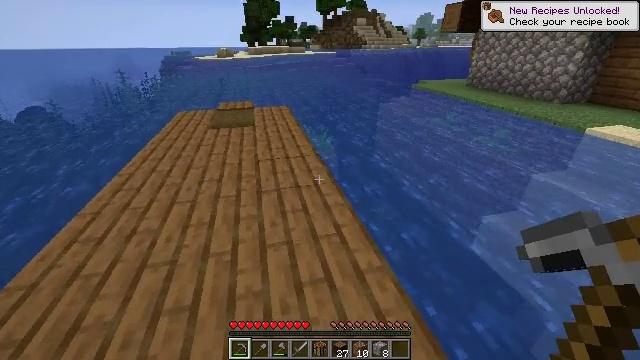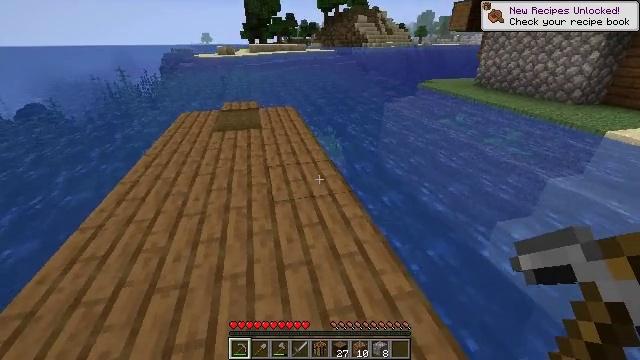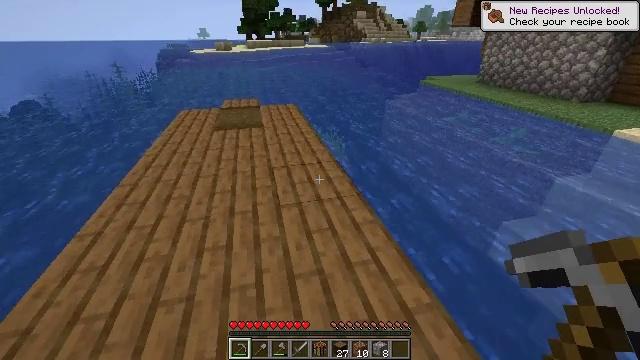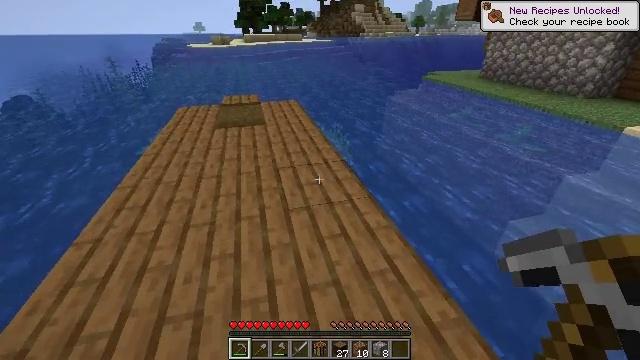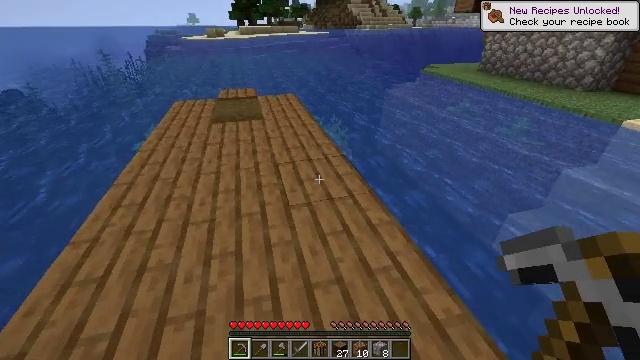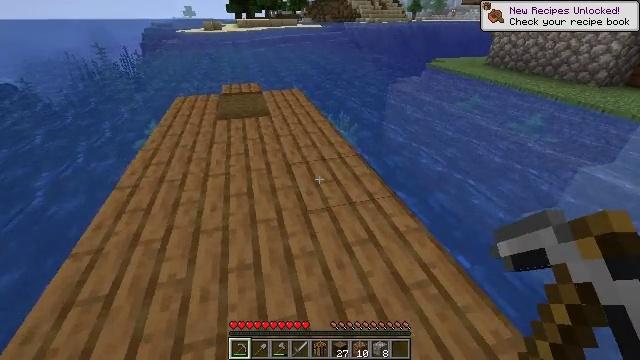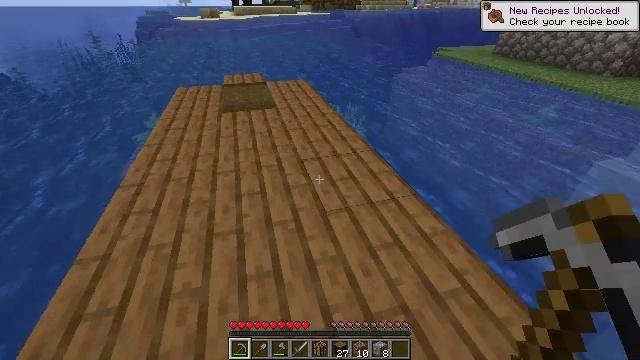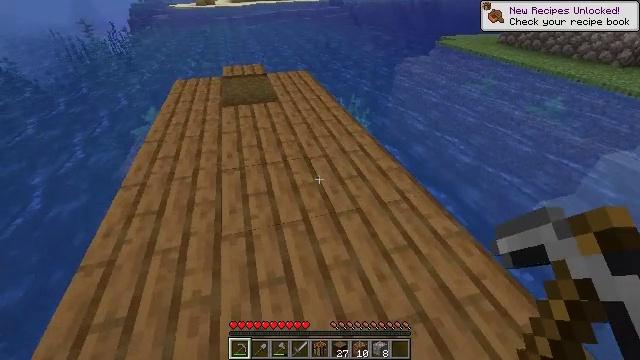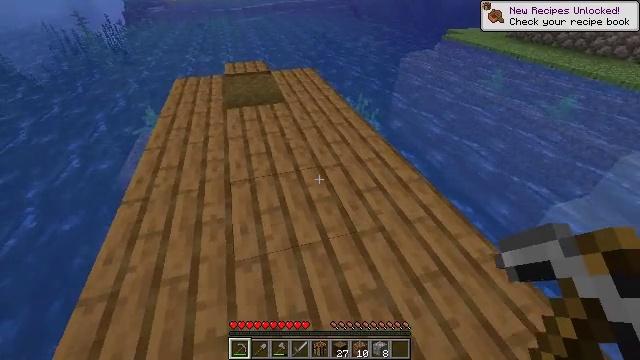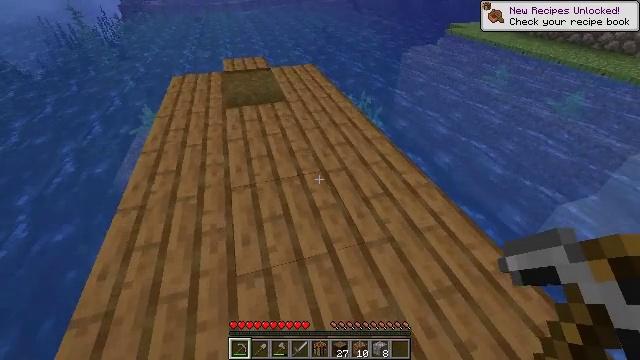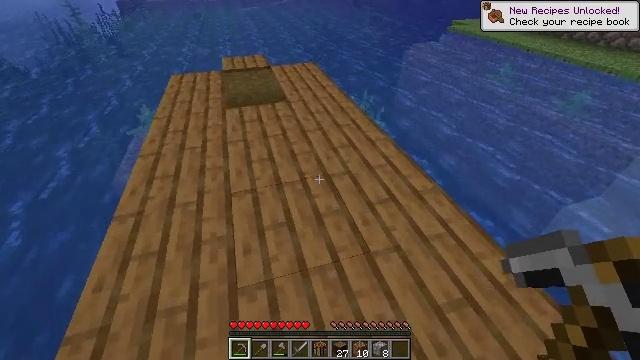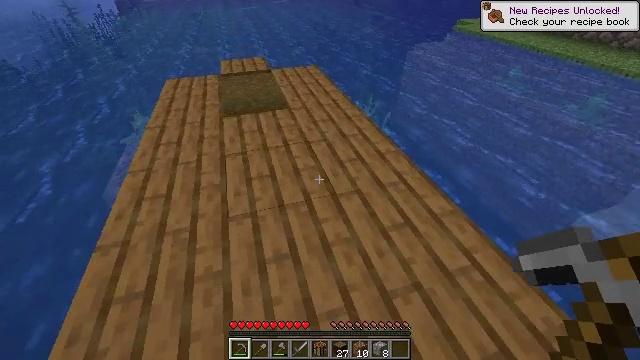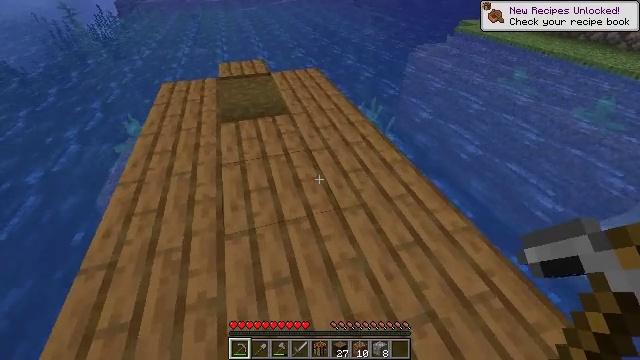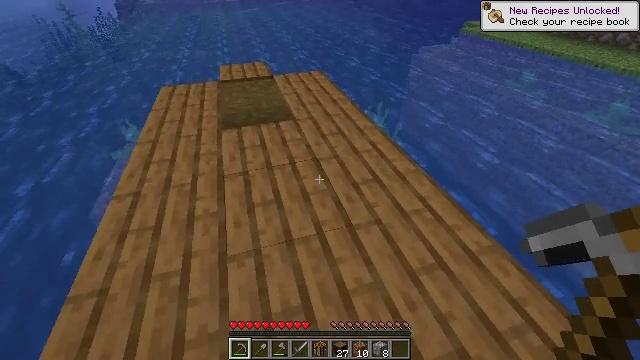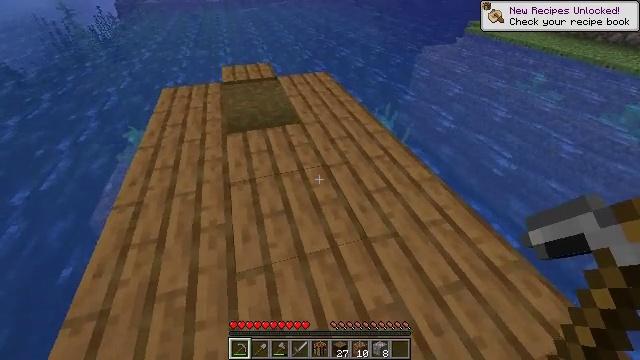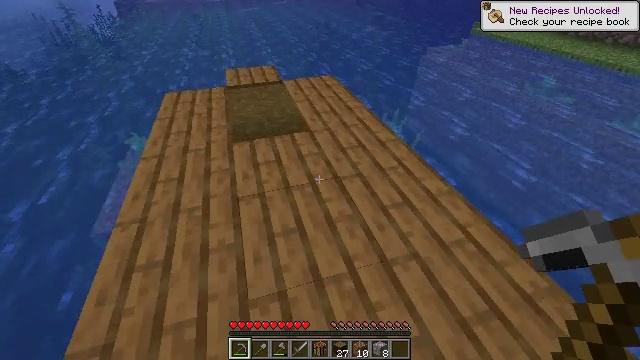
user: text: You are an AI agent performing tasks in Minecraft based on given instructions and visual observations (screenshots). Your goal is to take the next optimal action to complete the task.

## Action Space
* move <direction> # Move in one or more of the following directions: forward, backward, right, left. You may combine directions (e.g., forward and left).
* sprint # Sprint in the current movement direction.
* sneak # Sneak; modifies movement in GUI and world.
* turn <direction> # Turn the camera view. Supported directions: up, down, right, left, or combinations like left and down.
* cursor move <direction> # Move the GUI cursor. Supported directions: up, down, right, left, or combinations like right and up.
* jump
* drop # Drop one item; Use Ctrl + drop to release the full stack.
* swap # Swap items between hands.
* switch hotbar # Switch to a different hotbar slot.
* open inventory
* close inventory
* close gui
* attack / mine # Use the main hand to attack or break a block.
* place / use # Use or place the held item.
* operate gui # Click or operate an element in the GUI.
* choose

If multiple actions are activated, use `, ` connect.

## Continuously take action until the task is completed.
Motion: motion action
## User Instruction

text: Collect sugar cane near water sources.
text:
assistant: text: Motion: move forward and move left
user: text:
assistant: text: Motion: move forward and move left
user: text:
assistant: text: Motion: move forward and move left, turn down
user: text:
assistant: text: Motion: move forward and move left, turn down
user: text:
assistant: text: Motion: move forward and move left, turn down
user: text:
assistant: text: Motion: move forward and move left, turn down
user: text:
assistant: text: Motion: move forward and move left, turn down
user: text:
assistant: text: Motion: move forward, turn down
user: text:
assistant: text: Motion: move forward, turn down
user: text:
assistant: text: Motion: move forward
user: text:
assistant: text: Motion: move forward
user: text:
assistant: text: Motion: move forward
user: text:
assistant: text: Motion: move forward and move left
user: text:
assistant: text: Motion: move forward and move left
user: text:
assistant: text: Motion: move forward and move left
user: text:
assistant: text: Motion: move forward, turn right and up
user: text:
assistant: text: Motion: turn right and up
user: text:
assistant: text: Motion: move right, turn right and up
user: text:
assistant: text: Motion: move right, turn right and up
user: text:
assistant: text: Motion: move right, turn right and up
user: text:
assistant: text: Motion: move forward and move right, turn right
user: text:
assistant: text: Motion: move forward and move right, turn right
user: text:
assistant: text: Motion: move forward and move right
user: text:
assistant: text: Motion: move forward and move right
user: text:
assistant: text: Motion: move forward and move right
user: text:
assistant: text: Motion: move forward and move right
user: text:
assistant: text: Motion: move forward and move right
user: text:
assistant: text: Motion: move forward and move right, turn up
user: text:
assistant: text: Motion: move forward and move right, turn up
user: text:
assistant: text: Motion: move forward and move right